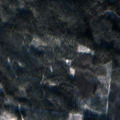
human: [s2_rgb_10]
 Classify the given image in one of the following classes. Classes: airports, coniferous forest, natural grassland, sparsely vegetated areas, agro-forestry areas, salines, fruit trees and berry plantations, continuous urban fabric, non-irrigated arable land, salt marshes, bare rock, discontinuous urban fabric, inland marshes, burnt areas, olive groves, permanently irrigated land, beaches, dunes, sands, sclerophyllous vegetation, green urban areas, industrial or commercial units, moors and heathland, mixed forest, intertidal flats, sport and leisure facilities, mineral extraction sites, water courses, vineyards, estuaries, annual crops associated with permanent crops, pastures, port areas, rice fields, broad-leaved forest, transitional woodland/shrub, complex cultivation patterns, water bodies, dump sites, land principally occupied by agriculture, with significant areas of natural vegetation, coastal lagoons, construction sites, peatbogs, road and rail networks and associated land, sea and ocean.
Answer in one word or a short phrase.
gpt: coniferous forest, mixed forest, transitional woodland/shrub